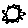
Label: sun